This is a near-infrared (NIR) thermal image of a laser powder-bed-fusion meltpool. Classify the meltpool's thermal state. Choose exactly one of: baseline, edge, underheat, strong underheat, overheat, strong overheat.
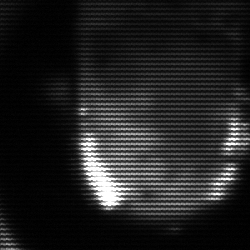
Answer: baseline